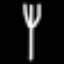
Label: fork